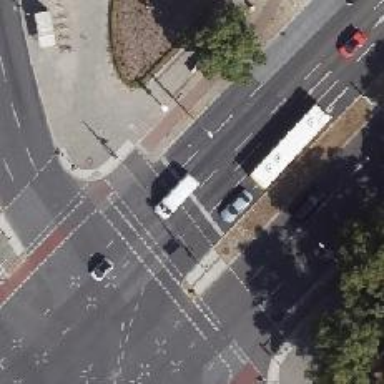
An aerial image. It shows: Secondary road with asphalt surface. There is cycle track on the right side.